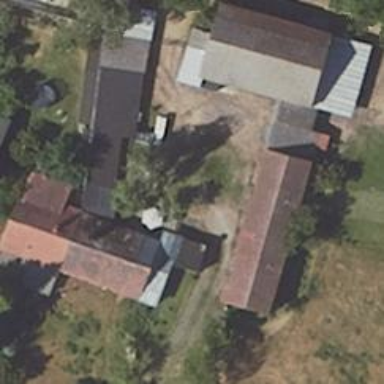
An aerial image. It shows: Shed.